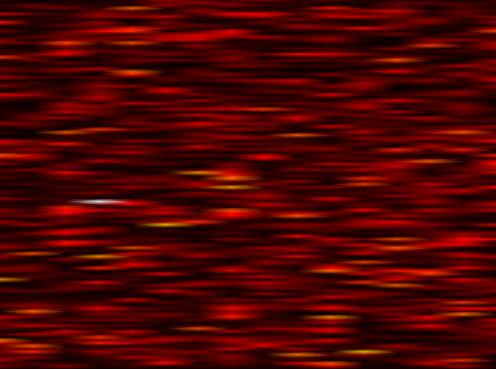
Label: WOLA